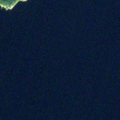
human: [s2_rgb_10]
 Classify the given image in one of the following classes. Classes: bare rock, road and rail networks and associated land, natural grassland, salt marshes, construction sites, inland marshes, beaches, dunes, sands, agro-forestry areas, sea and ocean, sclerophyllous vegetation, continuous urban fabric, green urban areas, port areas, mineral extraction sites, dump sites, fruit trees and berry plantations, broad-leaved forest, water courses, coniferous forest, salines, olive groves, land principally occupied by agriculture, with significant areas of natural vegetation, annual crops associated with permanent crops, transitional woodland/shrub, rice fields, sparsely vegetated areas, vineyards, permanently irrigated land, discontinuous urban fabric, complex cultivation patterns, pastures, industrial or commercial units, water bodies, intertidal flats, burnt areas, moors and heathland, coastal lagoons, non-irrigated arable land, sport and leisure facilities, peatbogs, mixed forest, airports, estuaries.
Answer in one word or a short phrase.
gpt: coniferous forest, water bodies